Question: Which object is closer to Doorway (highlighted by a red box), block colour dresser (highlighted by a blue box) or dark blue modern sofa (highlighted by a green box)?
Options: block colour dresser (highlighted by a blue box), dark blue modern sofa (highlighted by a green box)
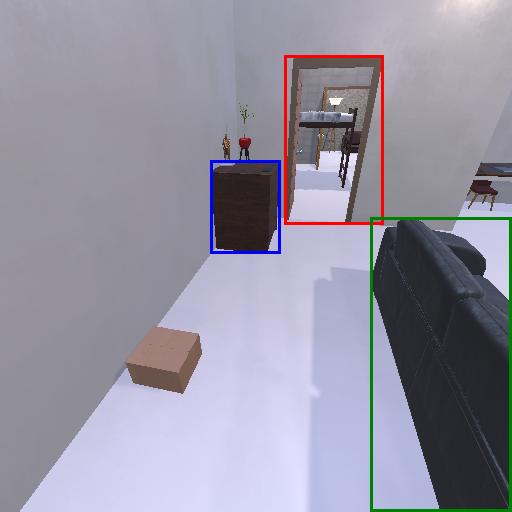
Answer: block colour dresser (highlighted by a blue box)